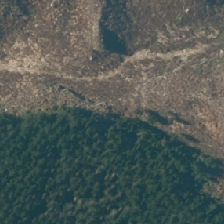
Land cover: harvested_forest